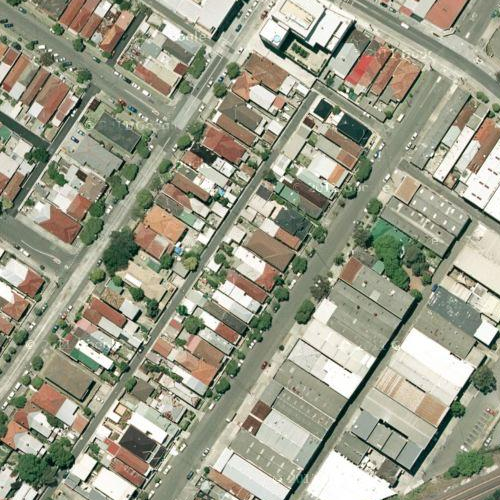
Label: sydney